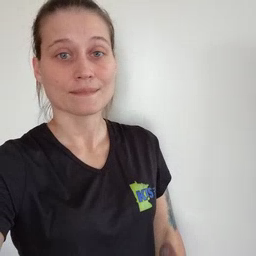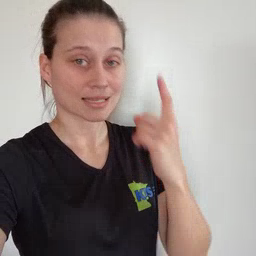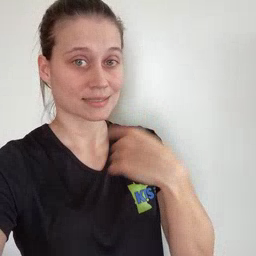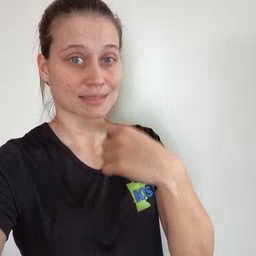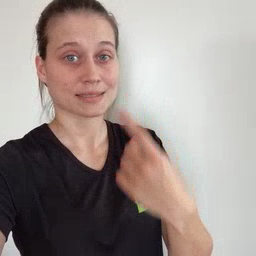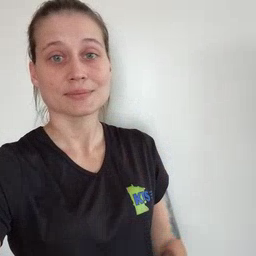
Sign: face